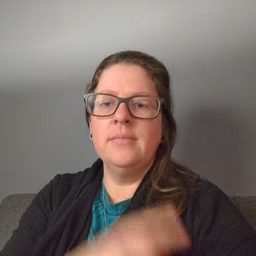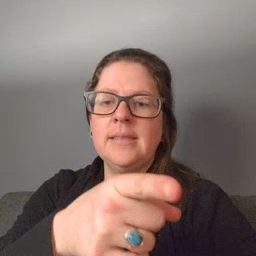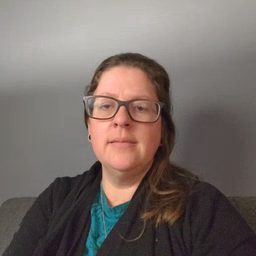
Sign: hesheit